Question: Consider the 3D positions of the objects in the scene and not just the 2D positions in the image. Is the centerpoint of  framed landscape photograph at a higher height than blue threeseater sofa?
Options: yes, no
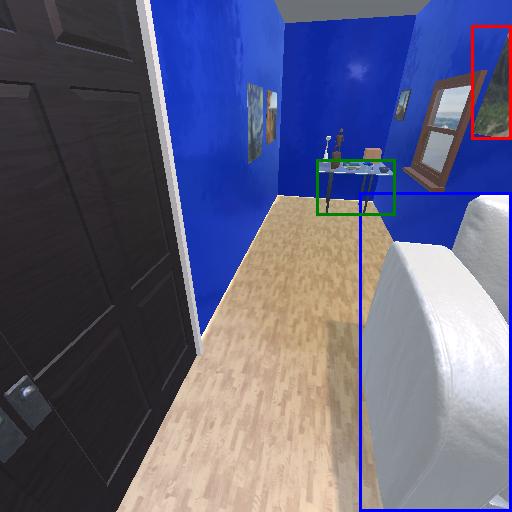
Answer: yes